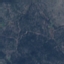
Label: HerbaceousVegetation